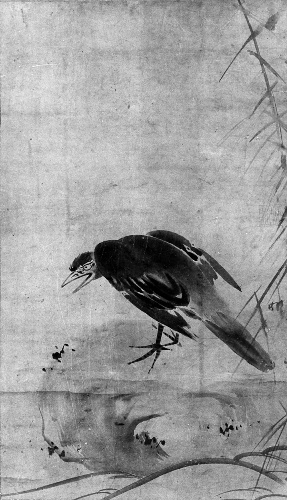
Artist: Sesson Shūkei
Artist bio: ca. 1504–ca. 1589
Date: probably 19th century
Object type: Hanging scroll
Classification: Paintings
Medium: Hanging scroll; ink on paper
Culture: Japan
Period: Edo period (1615–1868)
Dimensions: Image: 28 9/16 × 16 1/16 in. (72.5 × 40.8 cm)
Overall with mounting: 66 5/16 × 21 5/16 in. (168.5 × 54.2 cm)
Overall with knobs: 66 5/16 × 23 1/8 in. (168.5 × 58.7 cm)
Department: Asian Art
Credit line: The Howard Mansfield Collection, Purchase, Rogers Fund, 1936
Accession year: 1936
Repository: Metropolitan Museum of Art, New York, NY
Tags: Birds